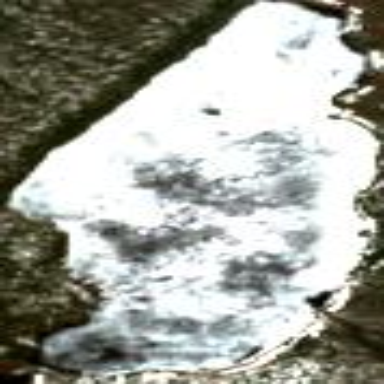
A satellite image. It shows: Lake with natural water.